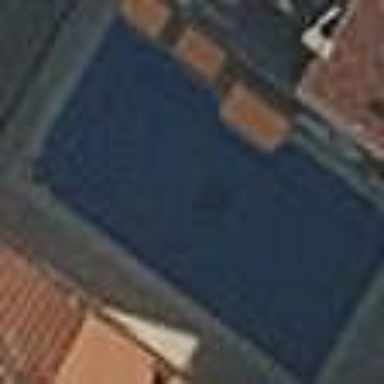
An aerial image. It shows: Swimming pool located in leisure land.